Interaction volume radius: 5 \u00c5
Interaction volume height: 10 \u00c5
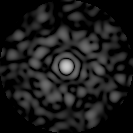
Disorder parameter: 0.8663